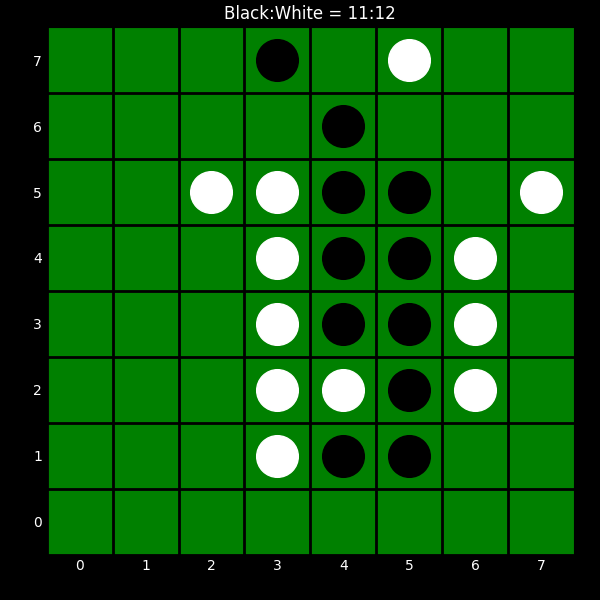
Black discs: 11
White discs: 12